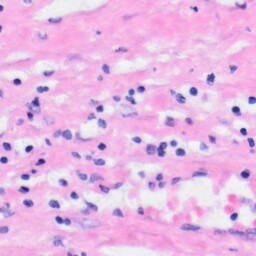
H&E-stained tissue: Liver